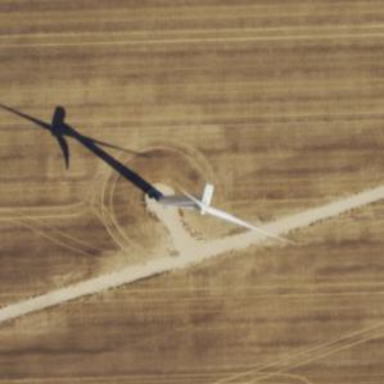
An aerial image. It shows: Wind generator in the form of horizontal axis wind turbine.